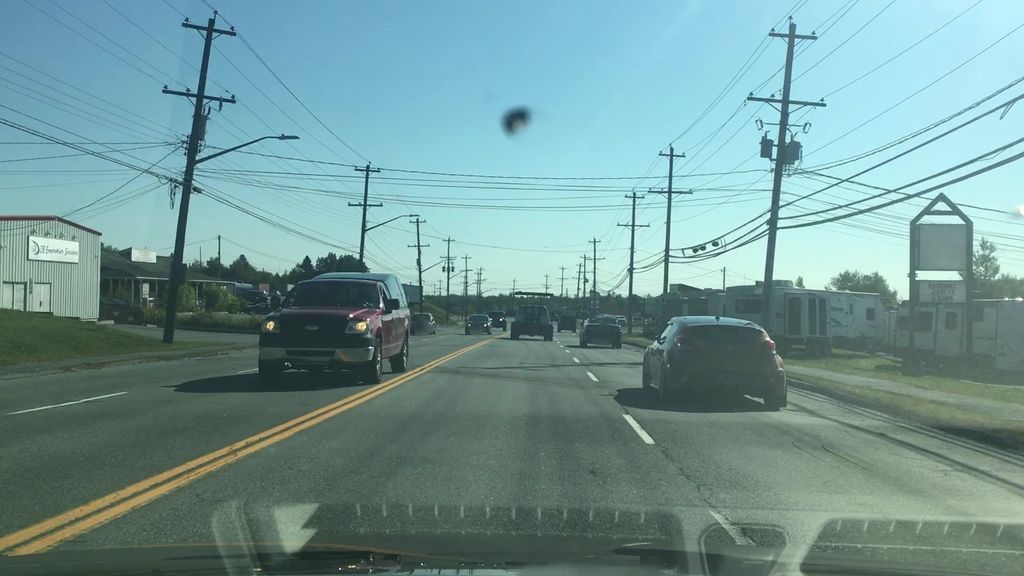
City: halifax